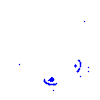
Particle: pion